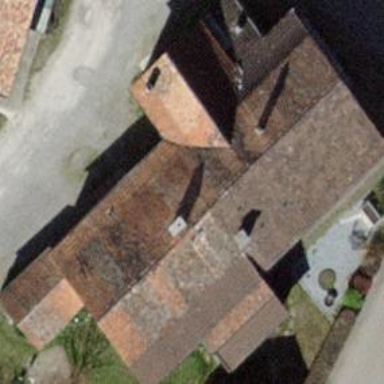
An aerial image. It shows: Detached building with gabled roof.